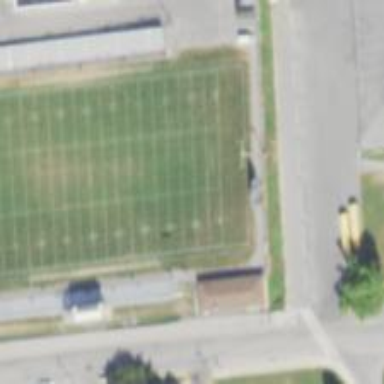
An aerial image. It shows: American football pitch with grass surface.